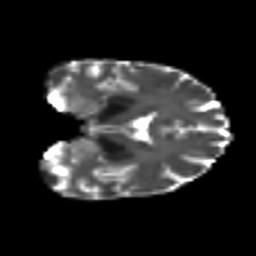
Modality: T2w
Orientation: coronal
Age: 37
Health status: ill
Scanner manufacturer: philips
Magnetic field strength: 3 T
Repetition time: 9 s
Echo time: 0.127 s